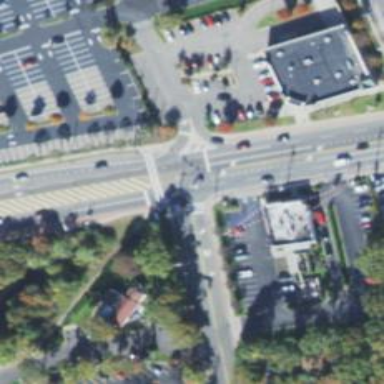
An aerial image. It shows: Uncontrolled and unmarked road crossing.